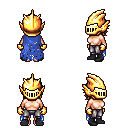
a pixel art fantasy rpg character, female body template, human, light skin, blue tattered cape, metal pants, blonde long bangs hairstyle, gold helm, gold gloves, black shoes, four views (front, back, left, right), 2x2 character sprite sheet, small pixel art, hard edges, no anti-aliasing